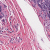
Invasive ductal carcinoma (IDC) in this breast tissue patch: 1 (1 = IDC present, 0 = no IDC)